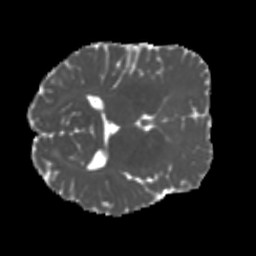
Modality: MD
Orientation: axial
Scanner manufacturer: siemens
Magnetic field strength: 3 T
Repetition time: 4 s
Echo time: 0.0594 s